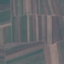
Land use / land cover: AnnualCrop